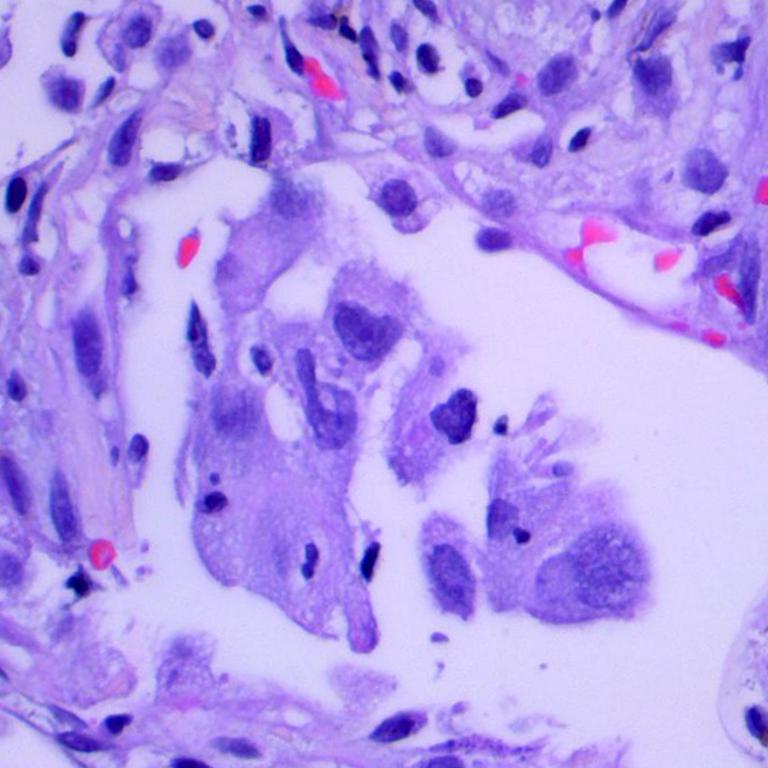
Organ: lung
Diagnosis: adenocarcinomas